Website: bh-photo
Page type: address-validator
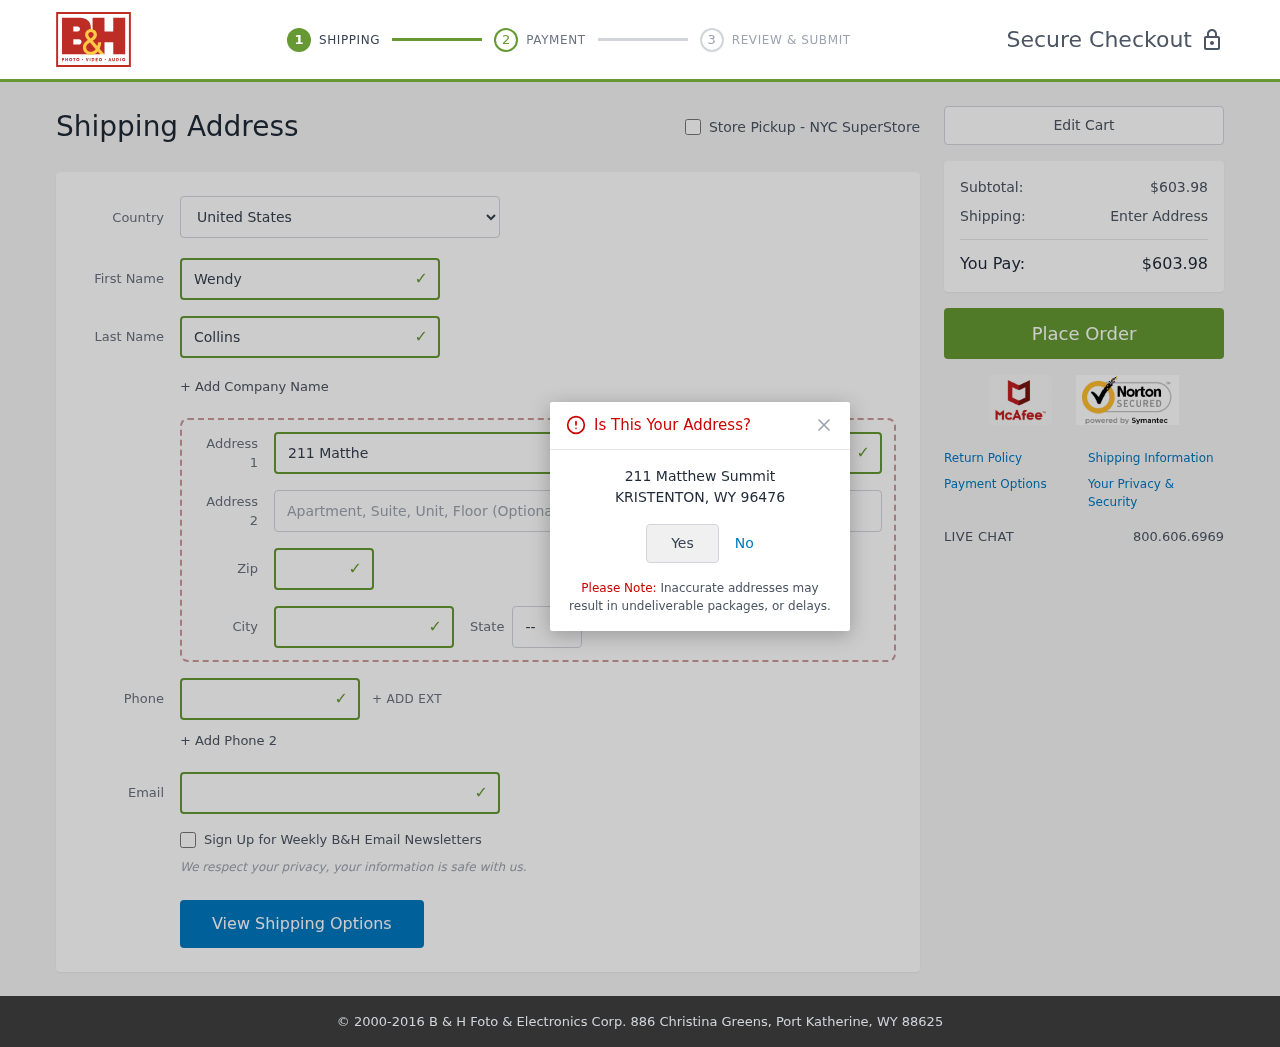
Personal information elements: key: PII_CITY
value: Kristenton
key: PII_COUNTRY
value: United States
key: PII_EMAIL
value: wendy_collins@gmail.com
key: PII_FIRSTNAME
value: Wendy
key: PII_LASTNAME
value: Collins
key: PII_PHONE
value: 2317685218
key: PII_POSTCODE
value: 96476
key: PII_STATE_ABBR
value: WY
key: PII_STREET
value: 211 Matthew Summit
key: PII_CITY_CONFIRM
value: KRISTENTON
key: PII_POSTCODE_FULL
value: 96476
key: PII_POSTCODE_NUMERIC
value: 96476
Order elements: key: ORDER_SUBTOTAL
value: $603.98
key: ORDER_TOTAL
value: $603.98